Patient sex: M
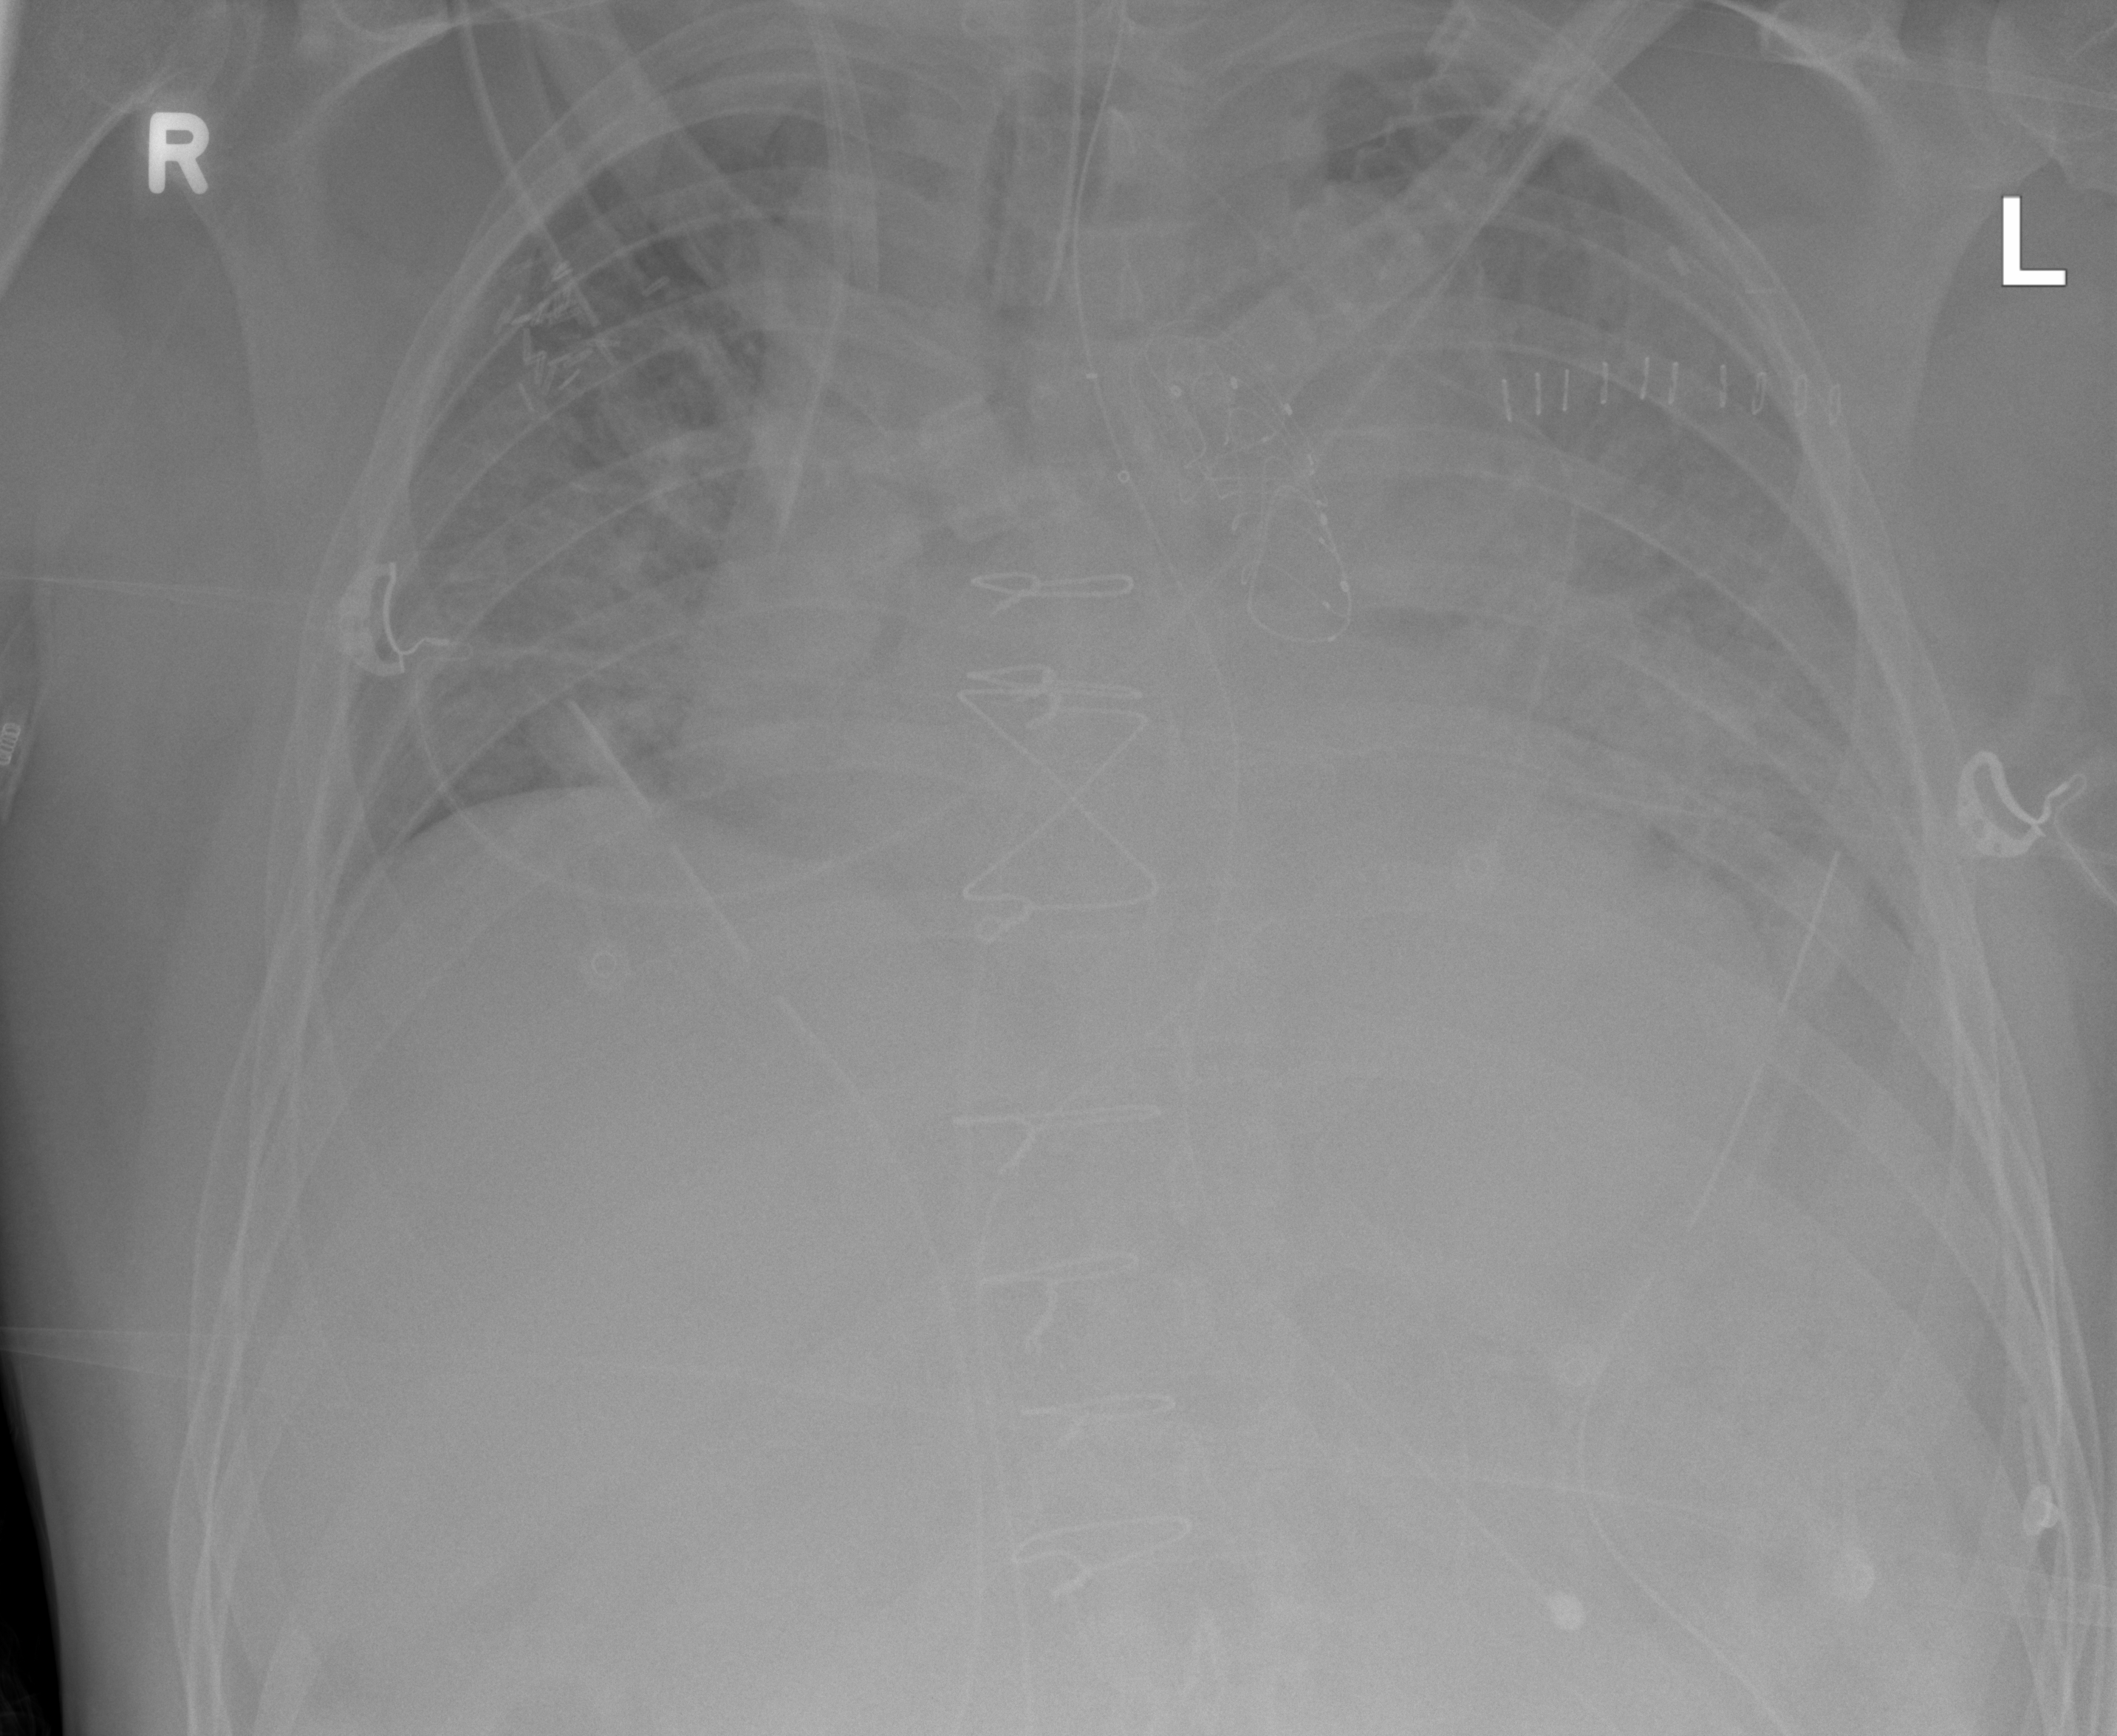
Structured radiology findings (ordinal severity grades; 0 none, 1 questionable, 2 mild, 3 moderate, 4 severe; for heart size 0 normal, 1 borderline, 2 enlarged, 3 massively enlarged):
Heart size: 2
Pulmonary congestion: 3
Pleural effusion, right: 0
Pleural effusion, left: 2
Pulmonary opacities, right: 2
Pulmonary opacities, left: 3
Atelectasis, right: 2
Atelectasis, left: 2